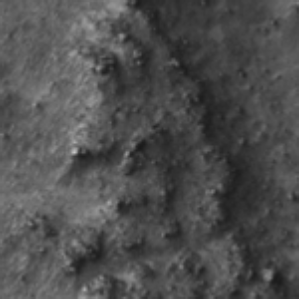
Label: frost